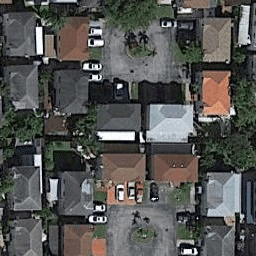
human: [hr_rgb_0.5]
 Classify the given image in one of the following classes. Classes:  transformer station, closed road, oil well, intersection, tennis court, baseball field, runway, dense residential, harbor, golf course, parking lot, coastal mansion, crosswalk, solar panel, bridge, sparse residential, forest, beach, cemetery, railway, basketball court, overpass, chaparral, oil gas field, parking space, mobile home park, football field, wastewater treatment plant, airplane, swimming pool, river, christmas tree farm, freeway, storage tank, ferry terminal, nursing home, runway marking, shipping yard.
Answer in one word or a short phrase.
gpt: dense residential